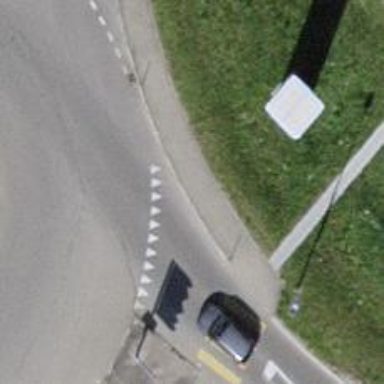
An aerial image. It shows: Primary road with asphalt surface.